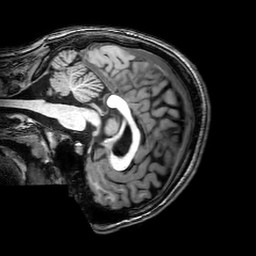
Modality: T1w
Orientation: sagittal
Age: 22
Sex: female
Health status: healthy
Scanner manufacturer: philips
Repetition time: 0.008172 s
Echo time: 0.00373 s